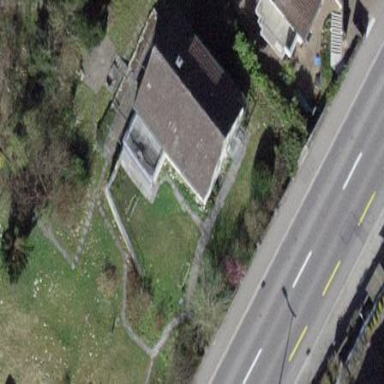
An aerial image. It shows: Detached building.